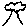
Label: tree